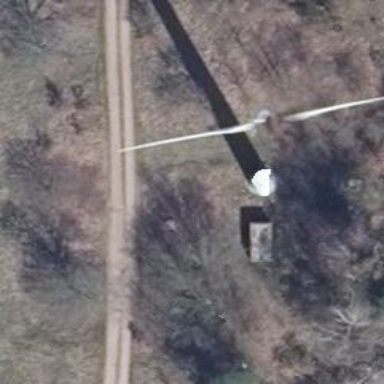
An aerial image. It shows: Wind generator is in the picture.